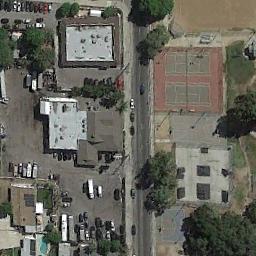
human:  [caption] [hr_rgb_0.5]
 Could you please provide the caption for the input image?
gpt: Next to the tennis court next to the bare land are buildings and parking lots .

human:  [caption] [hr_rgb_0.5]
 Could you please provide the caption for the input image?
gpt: The tennis court is on the right side of the road .

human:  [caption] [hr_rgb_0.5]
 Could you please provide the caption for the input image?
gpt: There are many buildings of different shapes beside the tennis courts .

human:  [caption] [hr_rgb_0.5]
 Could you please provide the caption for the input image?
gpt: The tennis court is on the grass next to some buildings and parking lot .

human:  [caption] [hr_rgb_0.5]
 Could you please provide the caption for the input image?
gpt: There are some buildings and green trees beside the tennis court .